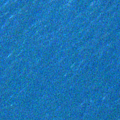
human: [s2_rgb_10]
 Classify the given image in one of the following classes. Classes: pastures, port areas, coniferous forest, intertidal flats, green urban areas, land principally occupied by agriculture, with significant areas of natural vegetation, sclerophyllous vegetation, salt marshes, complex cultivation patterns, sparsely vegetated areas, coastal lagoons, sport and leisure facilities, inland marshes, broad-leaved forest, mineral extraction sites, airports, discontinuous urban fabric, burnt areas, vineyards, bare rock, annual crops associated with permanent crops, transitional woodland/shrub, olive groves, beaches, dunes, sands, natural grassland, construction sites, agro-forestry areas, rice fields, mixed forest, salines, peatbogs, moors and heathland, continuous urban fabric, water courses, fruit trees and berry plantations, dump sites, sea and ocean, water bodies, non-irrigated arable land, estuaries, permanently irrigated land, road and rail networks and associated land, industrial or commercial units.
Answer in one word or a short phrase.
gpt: sea and ocean